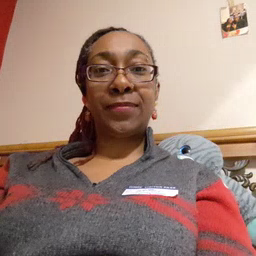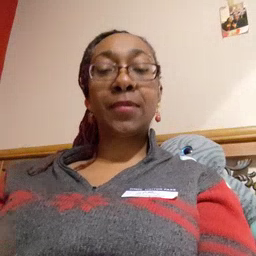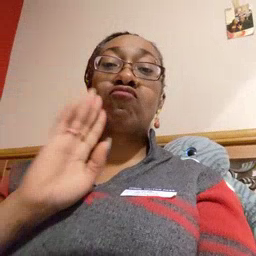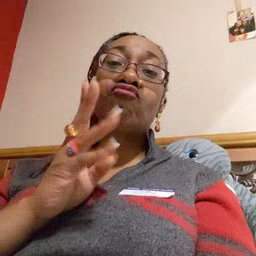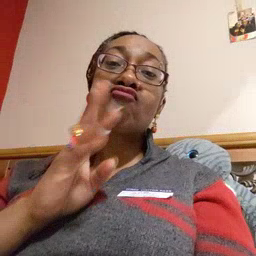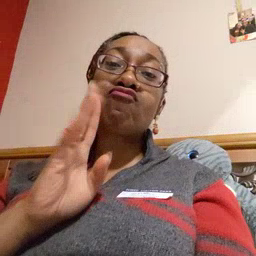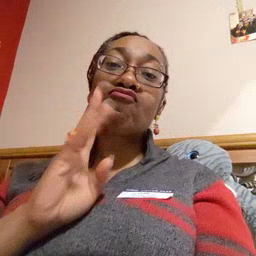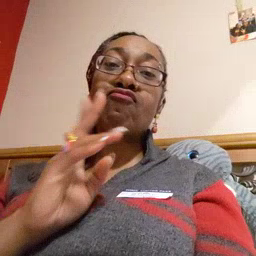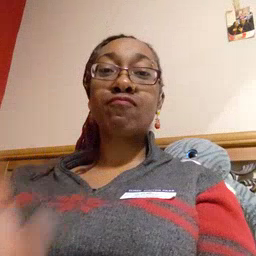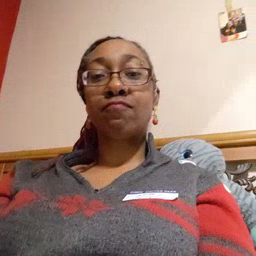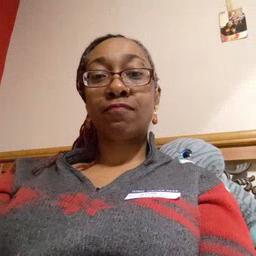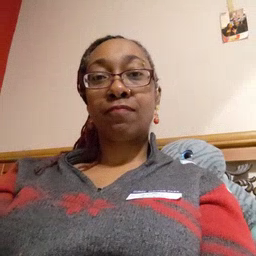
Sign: talk